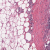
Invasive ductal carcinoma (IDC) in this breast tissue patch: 0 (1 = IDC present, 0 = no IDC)